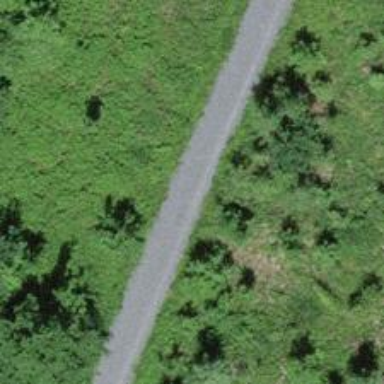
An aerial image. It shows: Gravel track with grade2 tracktype.